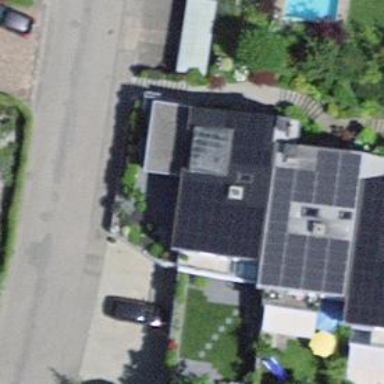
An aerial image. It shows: Simple and straightforward house.